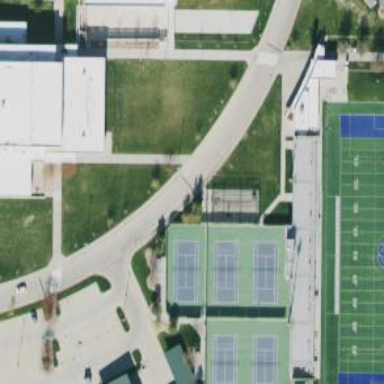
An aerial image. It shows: Tennis court in leisure pitch.